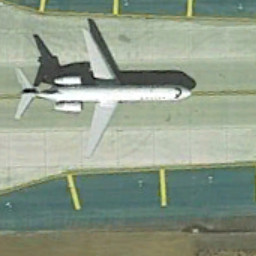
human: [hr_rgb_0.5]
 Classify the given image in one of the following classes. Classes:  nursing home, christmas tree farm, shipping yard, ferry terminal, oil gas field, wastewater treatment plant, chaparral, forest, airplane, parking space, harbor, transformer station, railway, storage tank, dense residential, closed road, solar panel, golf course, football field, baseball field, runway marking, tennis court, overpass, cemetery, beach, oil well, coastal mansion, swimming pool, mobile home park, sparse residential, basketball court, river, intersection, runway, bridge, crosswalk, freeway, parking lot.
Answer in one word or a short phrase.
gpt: airplane